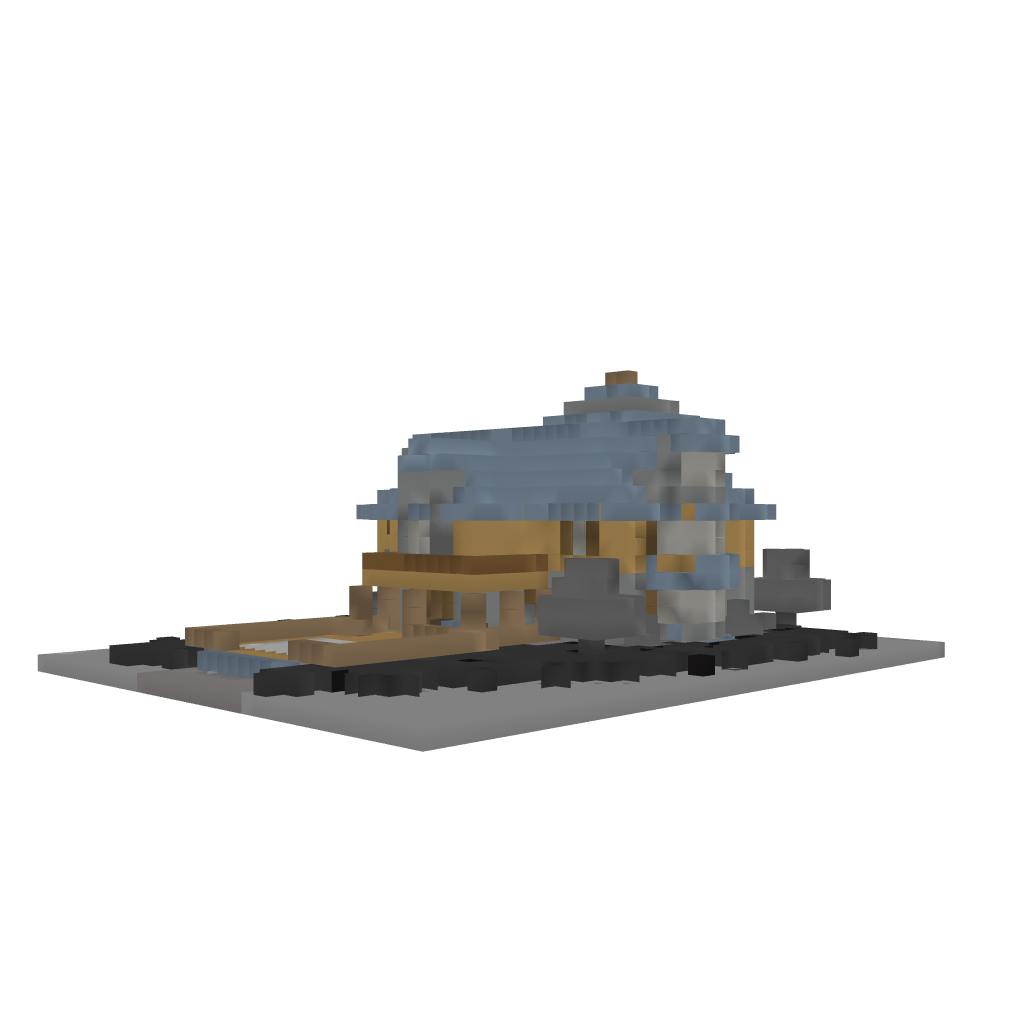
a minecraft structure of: Victorian House | 1.6.2